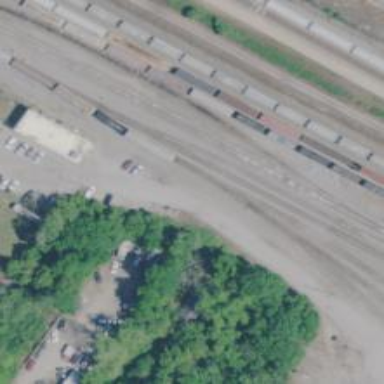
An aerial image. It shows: Railway yard.